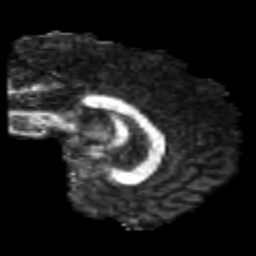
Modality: FA
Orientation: sagittal
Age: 22
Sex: male
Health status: healthy
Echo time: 0.074 s